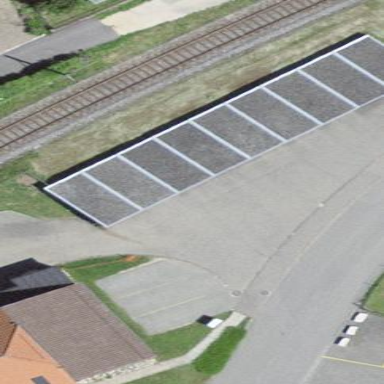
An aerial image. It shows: Flat roofed garages.